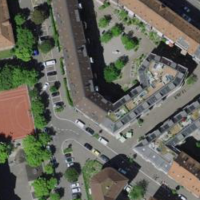
EUNIS habitat code: 54
Species observed at this site:
Fragaria vesca
Linaria vulgaris